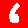
Digit: 6